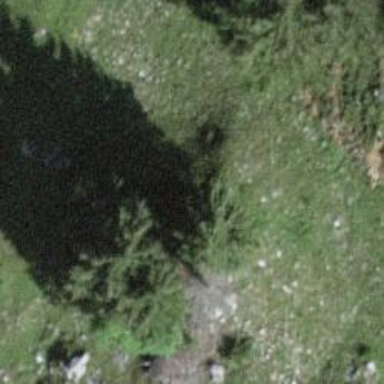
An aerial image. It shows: Evergreen needle-leaved tree.